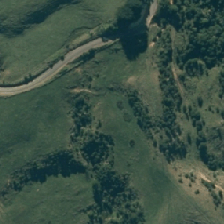
Land cover: high_producing_grassland